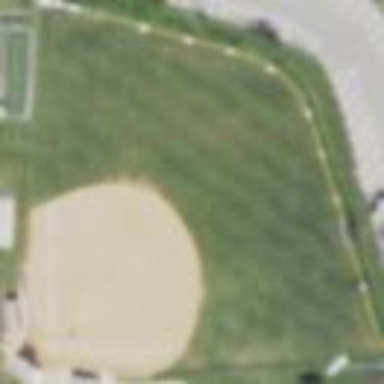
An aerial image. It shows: Baseball pitch for leisure and sports activities.